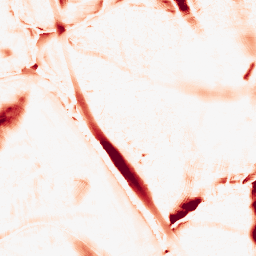
Category: morphological
Decomposition family: morphological_ellipse
Decomposition parameters: operation: opening
width: 30
height: 50
Upsampling method: bspline
Upsampling parameters: scale: 8
Upsampling scale: 8